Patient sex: M
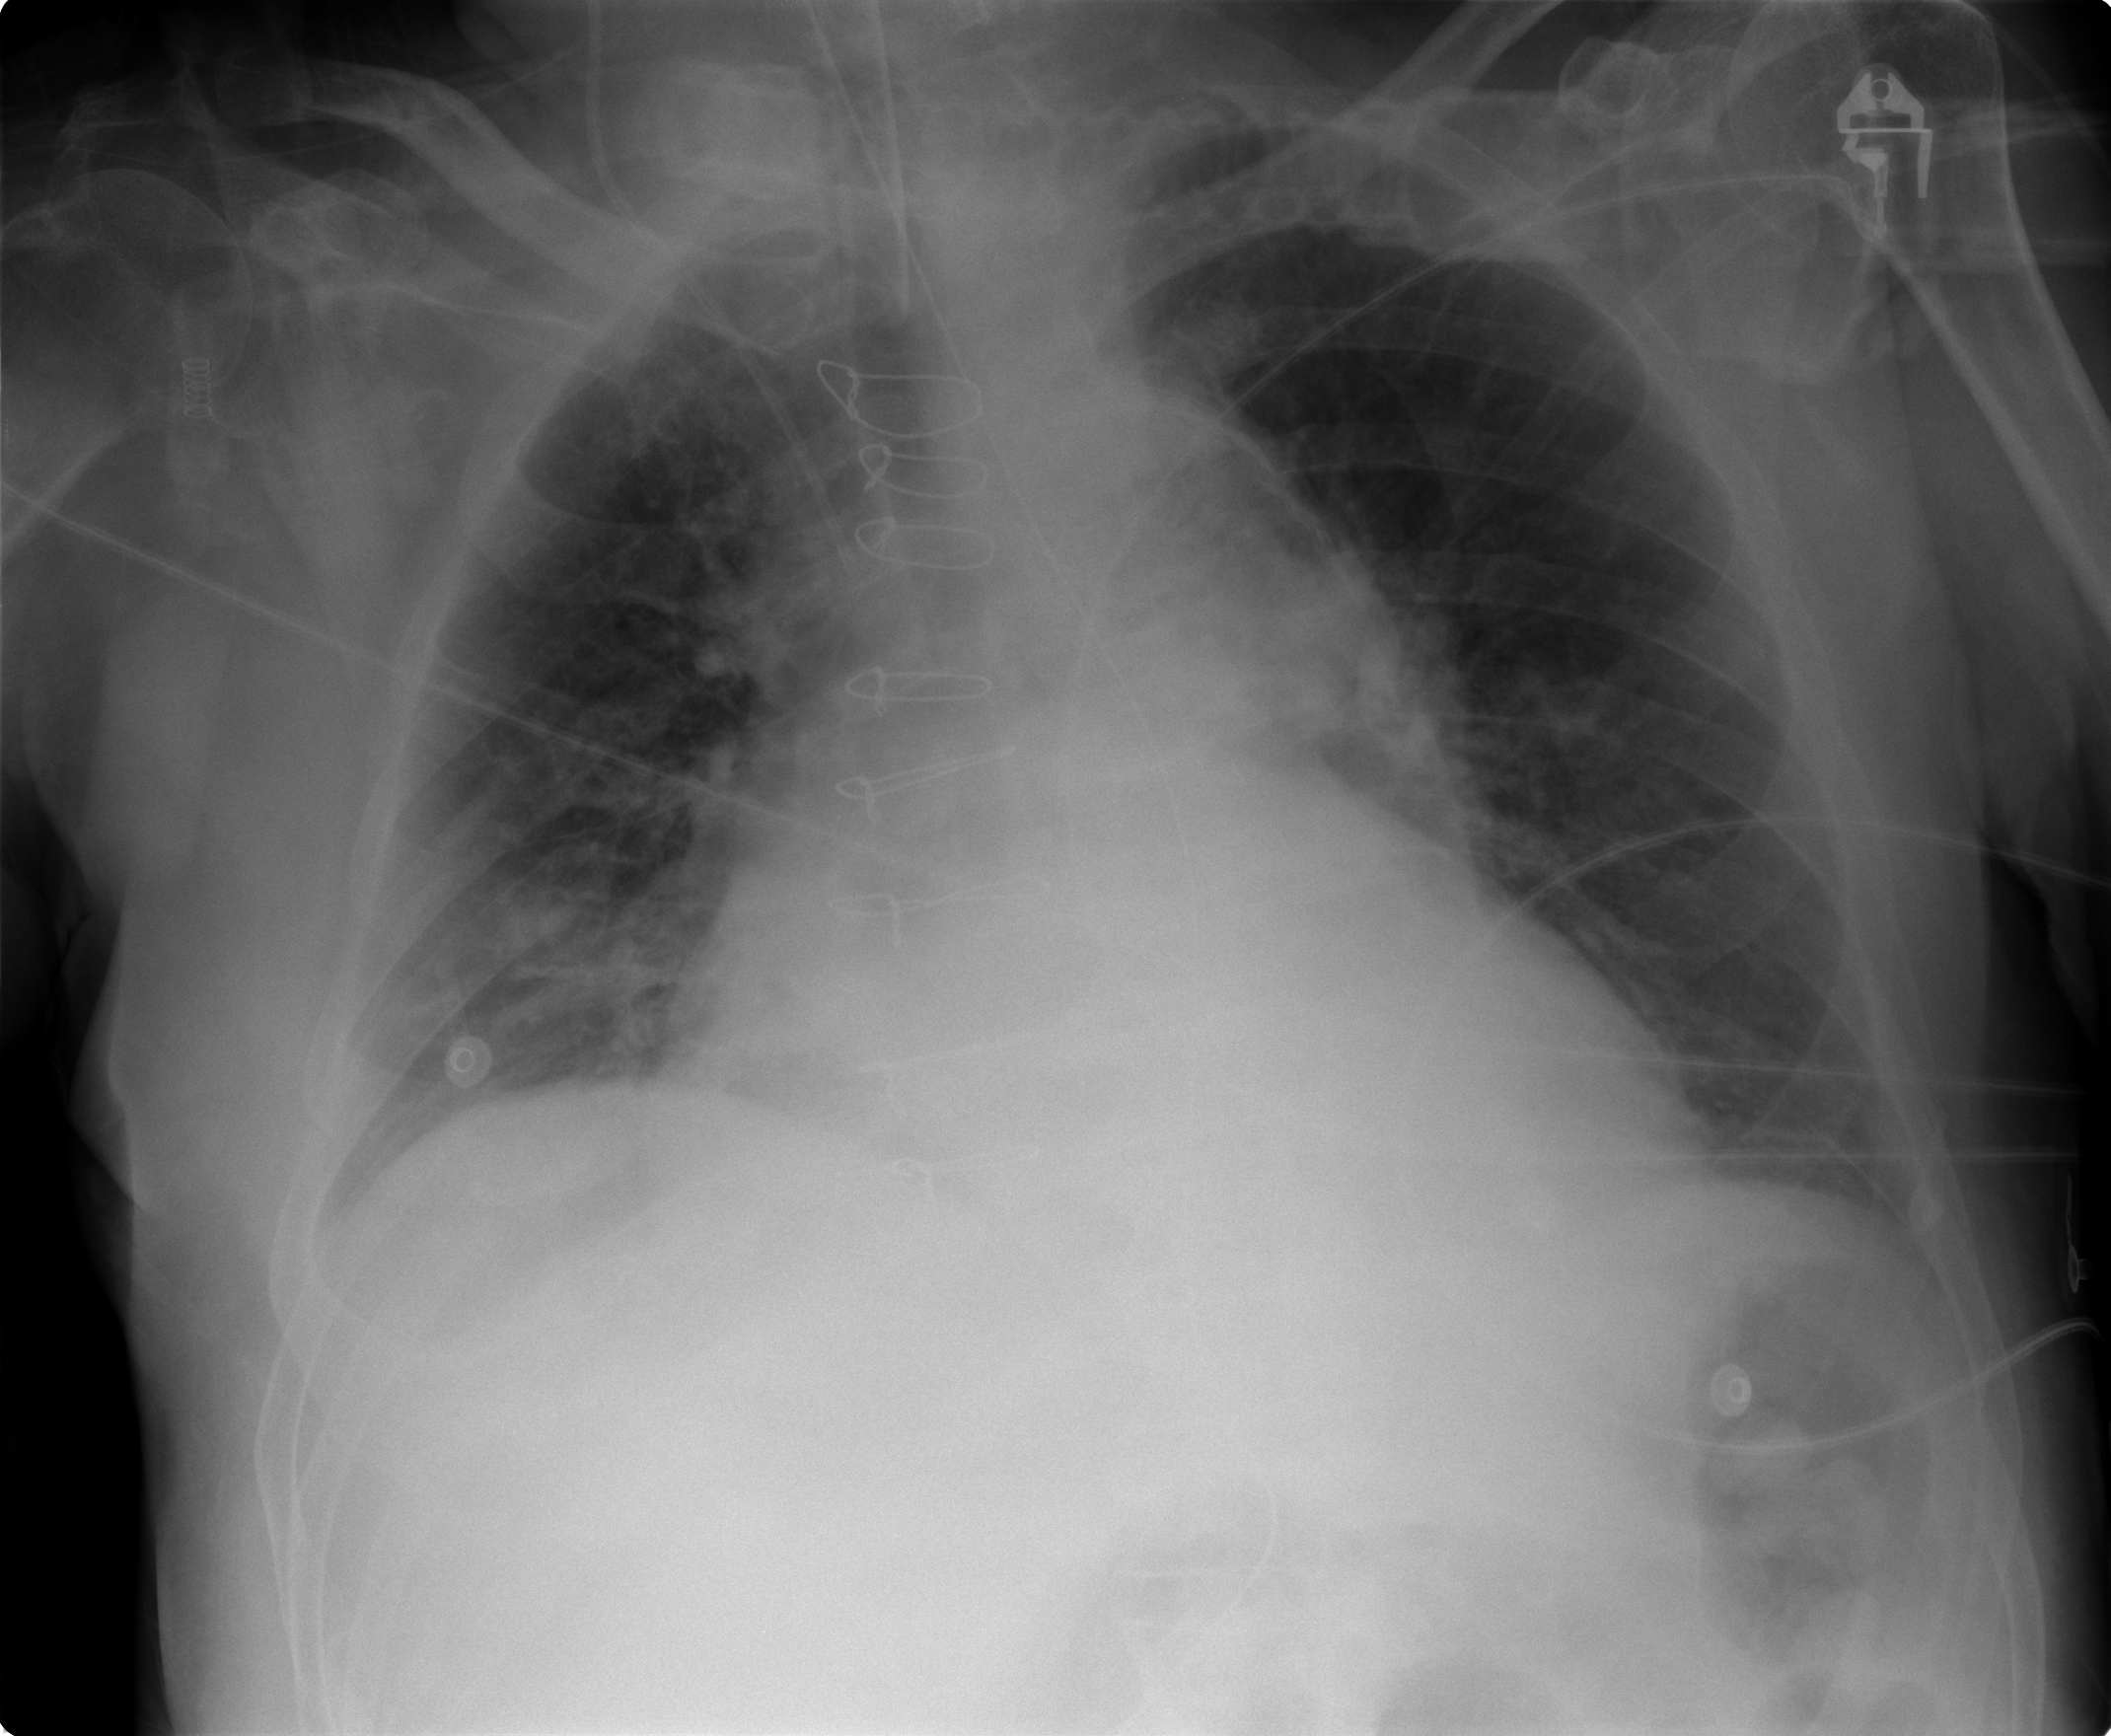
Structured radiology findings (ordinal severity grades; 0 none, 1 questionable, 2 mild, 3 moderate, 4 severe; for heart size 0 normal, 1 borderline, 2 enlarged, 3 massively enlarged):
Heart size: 2
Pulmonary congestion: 1
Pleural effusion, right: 0
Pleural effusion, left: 1
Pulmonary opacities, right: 0
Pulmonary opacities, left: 0
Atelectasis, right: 2
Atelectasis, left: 1